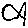
Label: fish